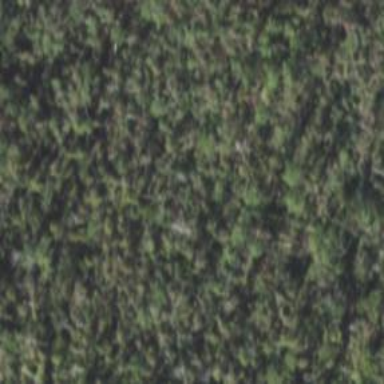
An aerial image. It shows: Woodland with needle-leaved trees.